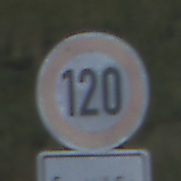
Verkehrszeichen: Geschwindigkeit120
Zusatzzeichen unten: ZeitangabenMitBeschraenkungAufWochentage8
Umgebung: Outdoor, Nature
Tageszeit: Night
Wetter: PartlyCloudy
Licht: Natural
Jahreszeit: NotSpecified
Kontrast: HighContrast